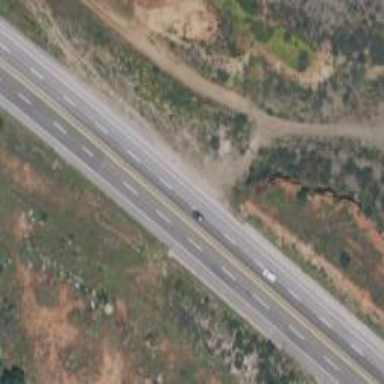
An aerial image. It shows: Asphalt motorway.